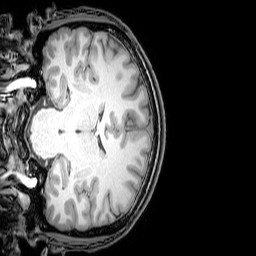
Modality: T1w
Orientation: coronal
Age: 24
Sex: male
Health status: healthy
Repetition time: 0.081 s
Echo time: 0.037 s